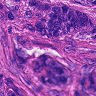
Metastatic tissue present: yes